Interaction volume radius: 5 \u00c5
Interaction volume height: 35 \u00c5
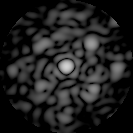
Disorder parameter: 0.5053